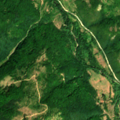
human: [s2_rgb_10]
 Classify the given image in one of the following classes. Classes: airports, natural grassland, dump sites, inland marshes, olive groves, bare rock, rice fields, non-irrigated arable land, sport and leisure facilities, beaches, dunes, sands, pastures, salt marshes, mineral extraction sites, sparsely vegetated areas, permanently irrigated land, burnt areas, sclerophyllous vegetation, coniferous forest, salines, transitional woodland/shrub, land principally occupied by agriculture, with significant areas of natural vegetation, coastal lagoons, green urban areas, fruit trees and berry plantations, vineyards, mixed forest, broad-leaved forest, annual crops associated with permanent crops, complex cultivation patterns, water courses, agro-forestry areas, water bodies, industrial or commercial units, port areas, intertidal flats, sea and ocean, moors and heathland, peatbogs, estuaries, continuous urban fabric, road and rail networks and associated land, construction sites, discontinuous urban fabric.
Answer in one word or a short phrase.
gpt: pastures, land principally occupied by agriculture, with significant areas of natural vegetation, broad-leaved forest, transitional woodland/shrub